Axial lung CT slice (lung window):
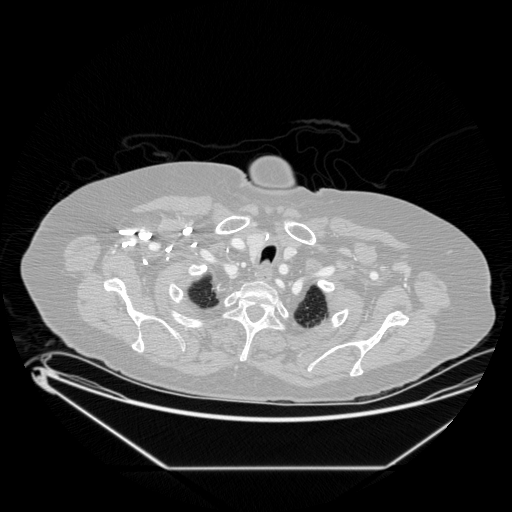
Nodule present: no